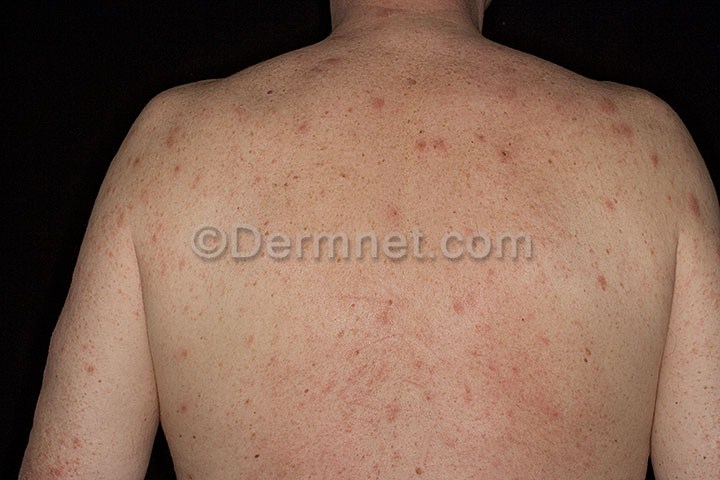
Disease: Eczema Photos